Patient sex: M
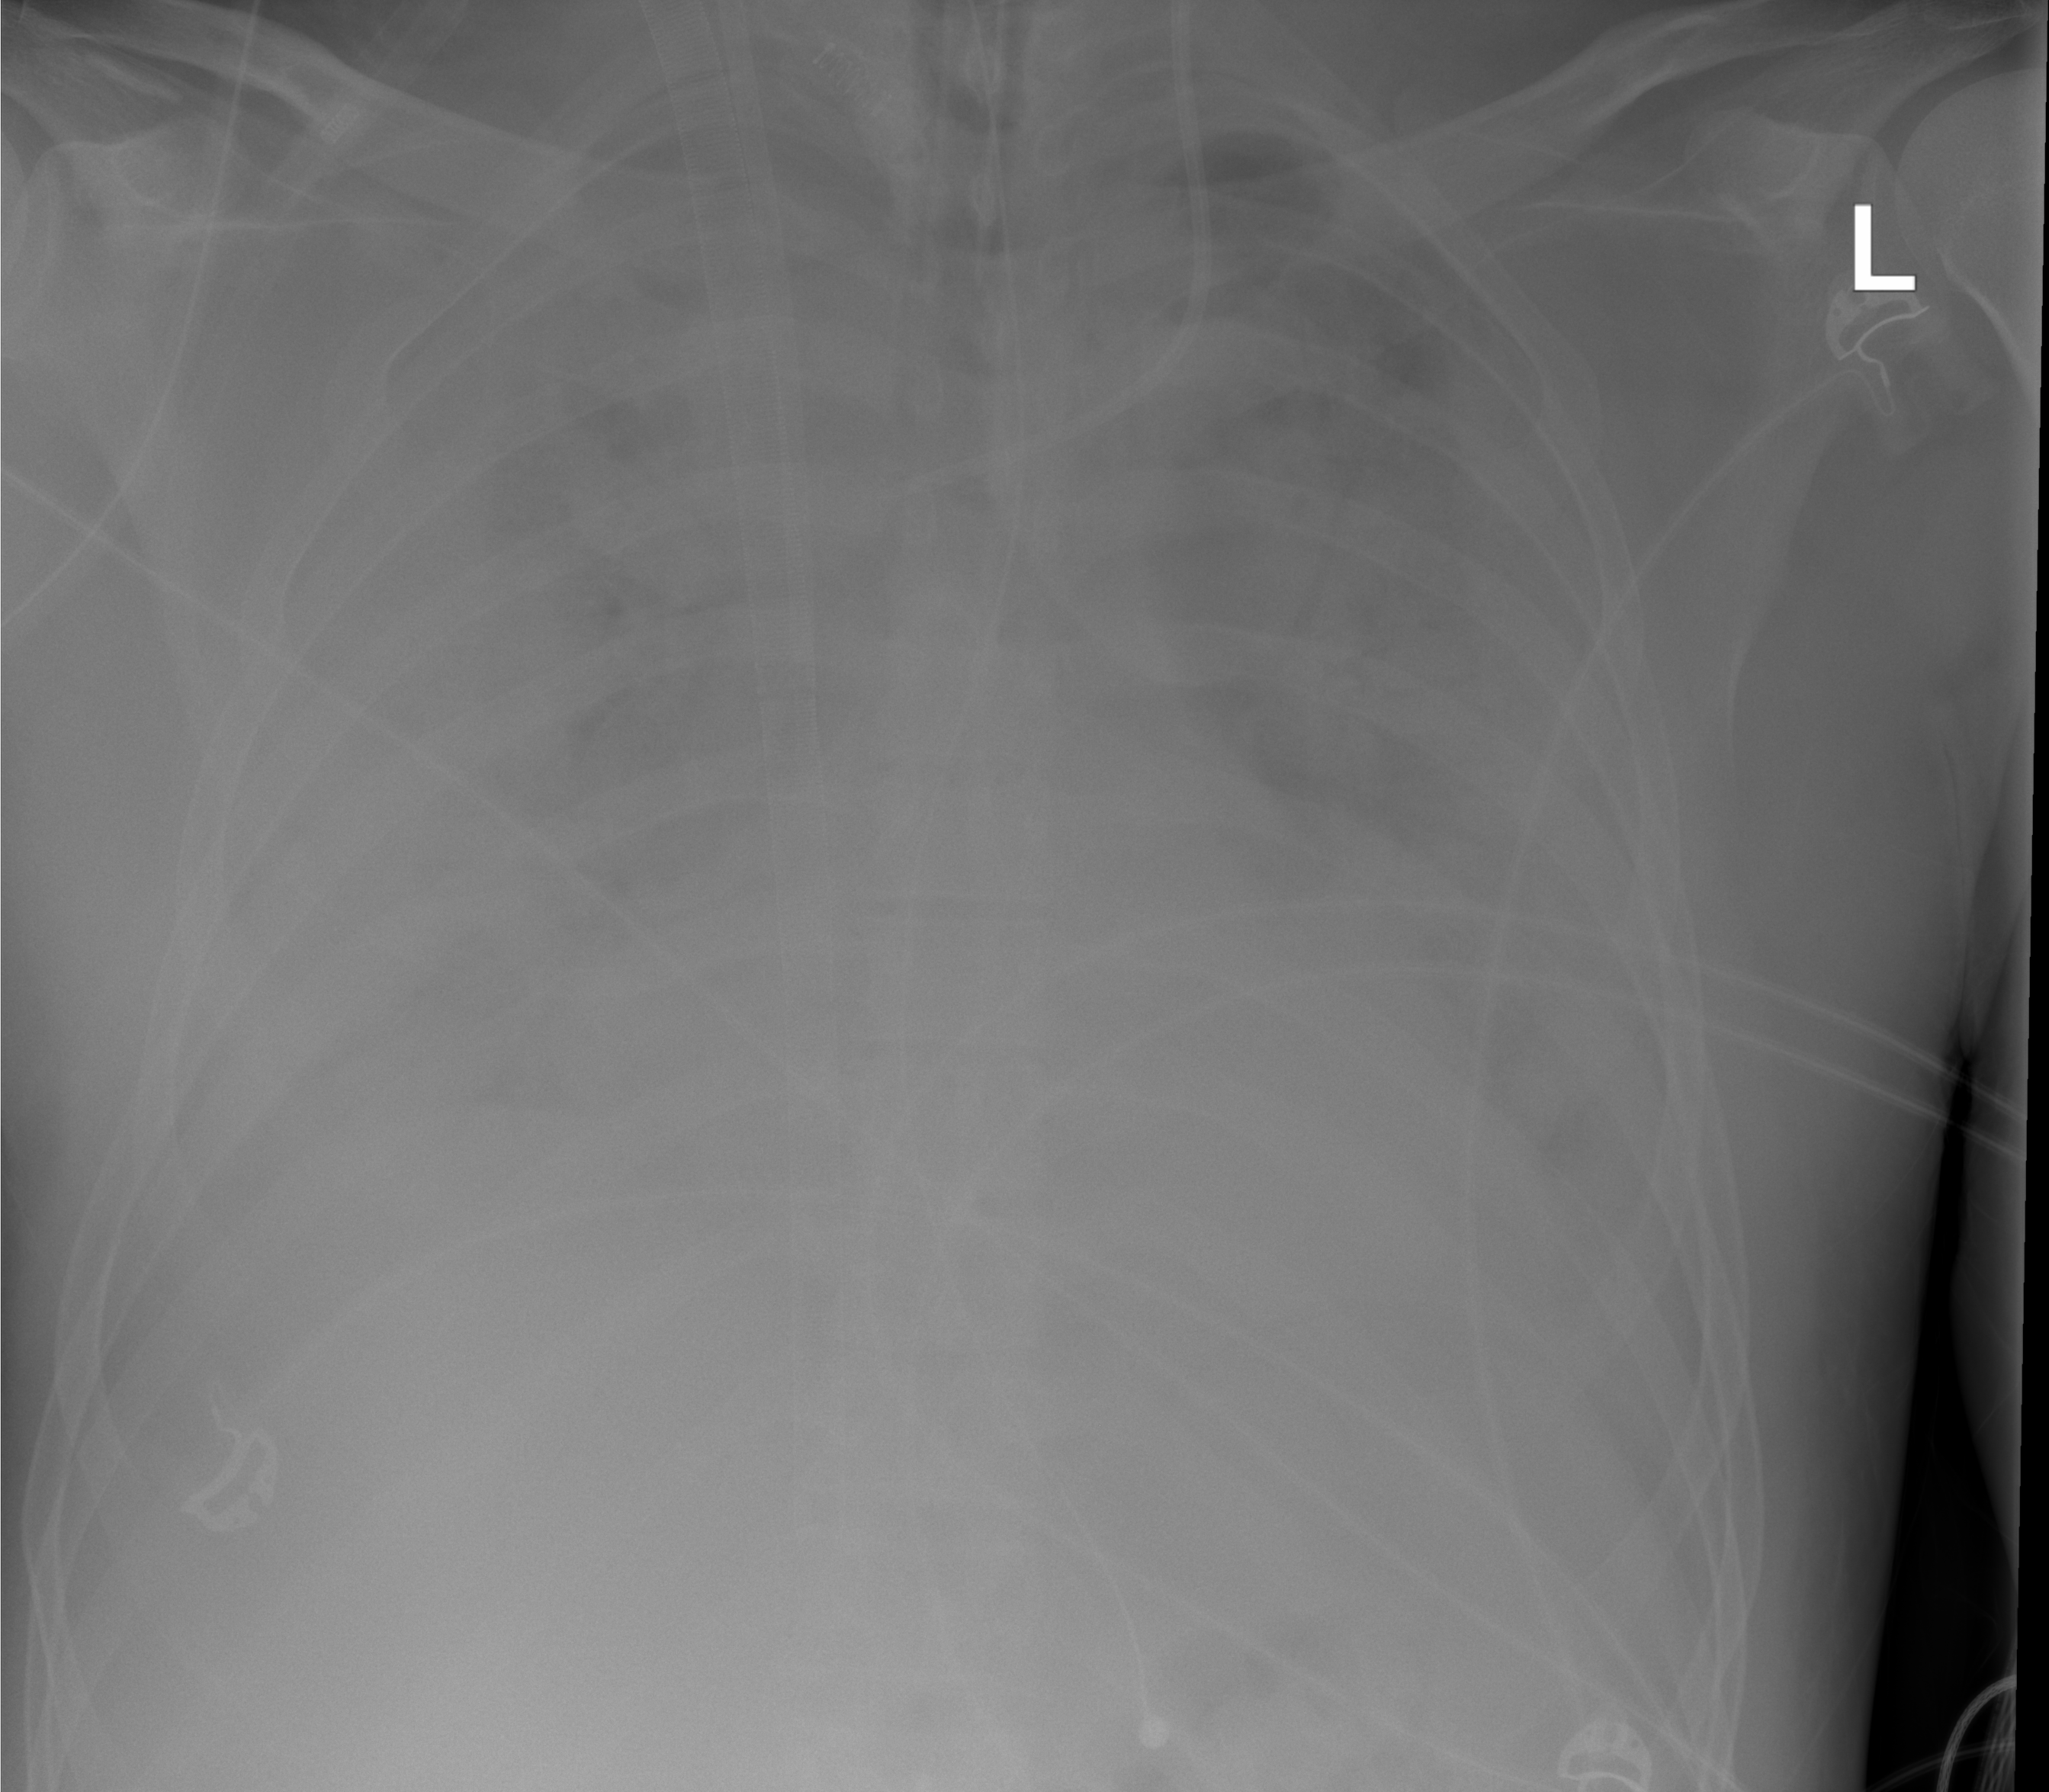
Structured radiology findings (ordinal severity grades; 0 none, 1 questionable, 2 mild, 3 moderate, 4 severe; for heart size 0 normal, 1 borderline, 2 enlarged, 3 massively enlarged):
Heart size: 0
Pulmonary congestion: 0
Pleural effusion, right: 1
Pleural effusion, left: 1
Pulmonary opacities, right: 4
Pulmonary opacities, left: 4
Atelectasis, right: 4
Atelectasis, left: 4